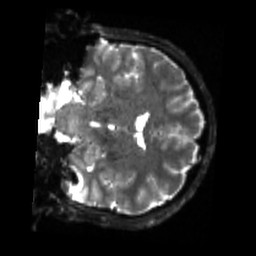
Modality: sbref
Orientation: coronal
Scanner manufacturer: siemens
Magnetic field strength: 3 T
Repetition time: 4 s
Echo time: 0.0594 s